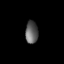
Tissue: lung
Cell type: Epithelial cells
Senescence score: 0.5629
Nuclear area (px): 278
Mean DAPI intensity: 94.266